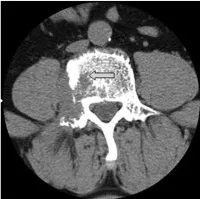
An osteolytic vertebral fracture in the right lateral mass of the L4 and accessories, accompanied by. A paravertebral.
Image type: radiology (ct)